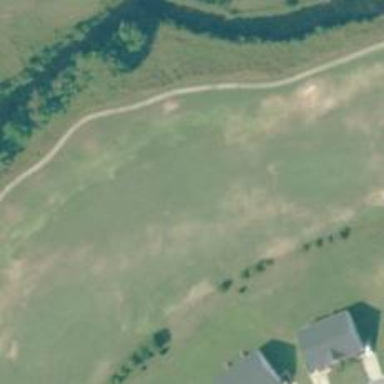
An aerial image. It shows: View of golf hole.